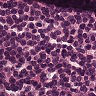
Metastatic tissue present: no